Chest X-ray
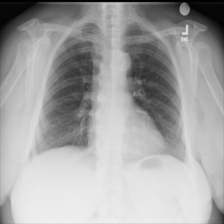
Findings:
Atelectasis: negative
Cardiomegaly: negative
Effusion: negative
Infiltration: negative
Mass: negative
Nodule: negative
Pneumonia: negative
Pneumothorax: negative
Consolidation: negative
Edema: negative
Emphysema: negative
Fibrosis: negative
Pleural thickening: negative
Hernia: negative